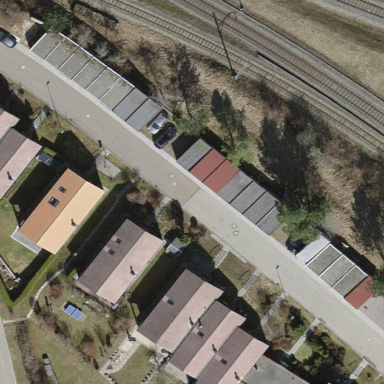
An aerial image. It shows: Flat roofed garages.